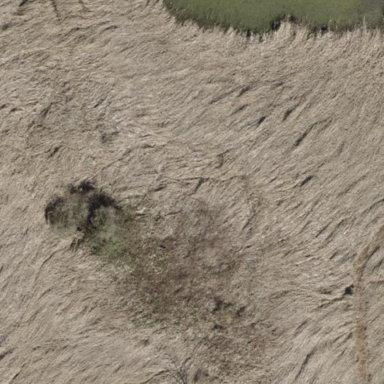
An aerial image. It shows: Reedbed in wetland area.